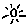
Label: sun